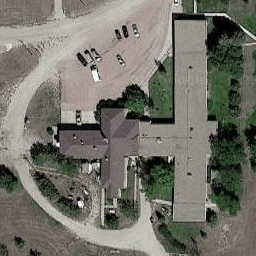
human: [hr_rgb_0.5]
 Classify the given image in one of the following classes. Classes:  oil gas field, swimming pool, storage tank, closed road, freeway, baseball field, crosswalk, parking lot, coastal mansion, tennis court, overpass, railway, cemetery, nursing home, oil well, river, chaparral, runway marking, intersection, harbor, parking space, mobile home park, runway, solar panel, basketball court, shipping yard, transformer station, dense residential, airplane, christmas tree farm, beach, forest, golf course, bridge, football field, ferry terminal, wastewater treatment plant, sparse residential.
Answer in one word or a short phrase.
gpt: nursing home